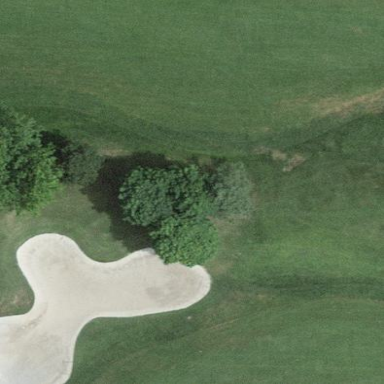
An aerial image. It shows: Sand bunker on golf course.